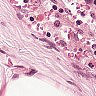
Metastatic tissue present: no